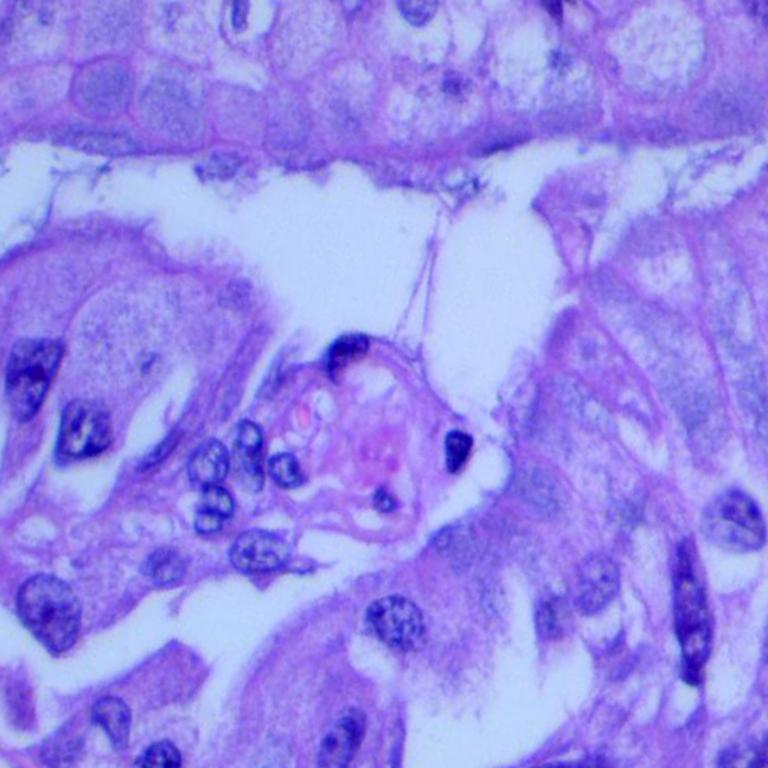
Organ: lung
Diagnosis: adenocarcinomas